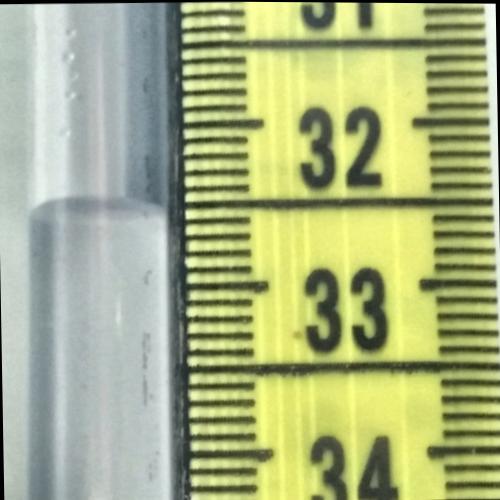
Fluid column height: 32.5 cm